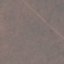
Label: HerbaceousVegetation